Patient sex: F
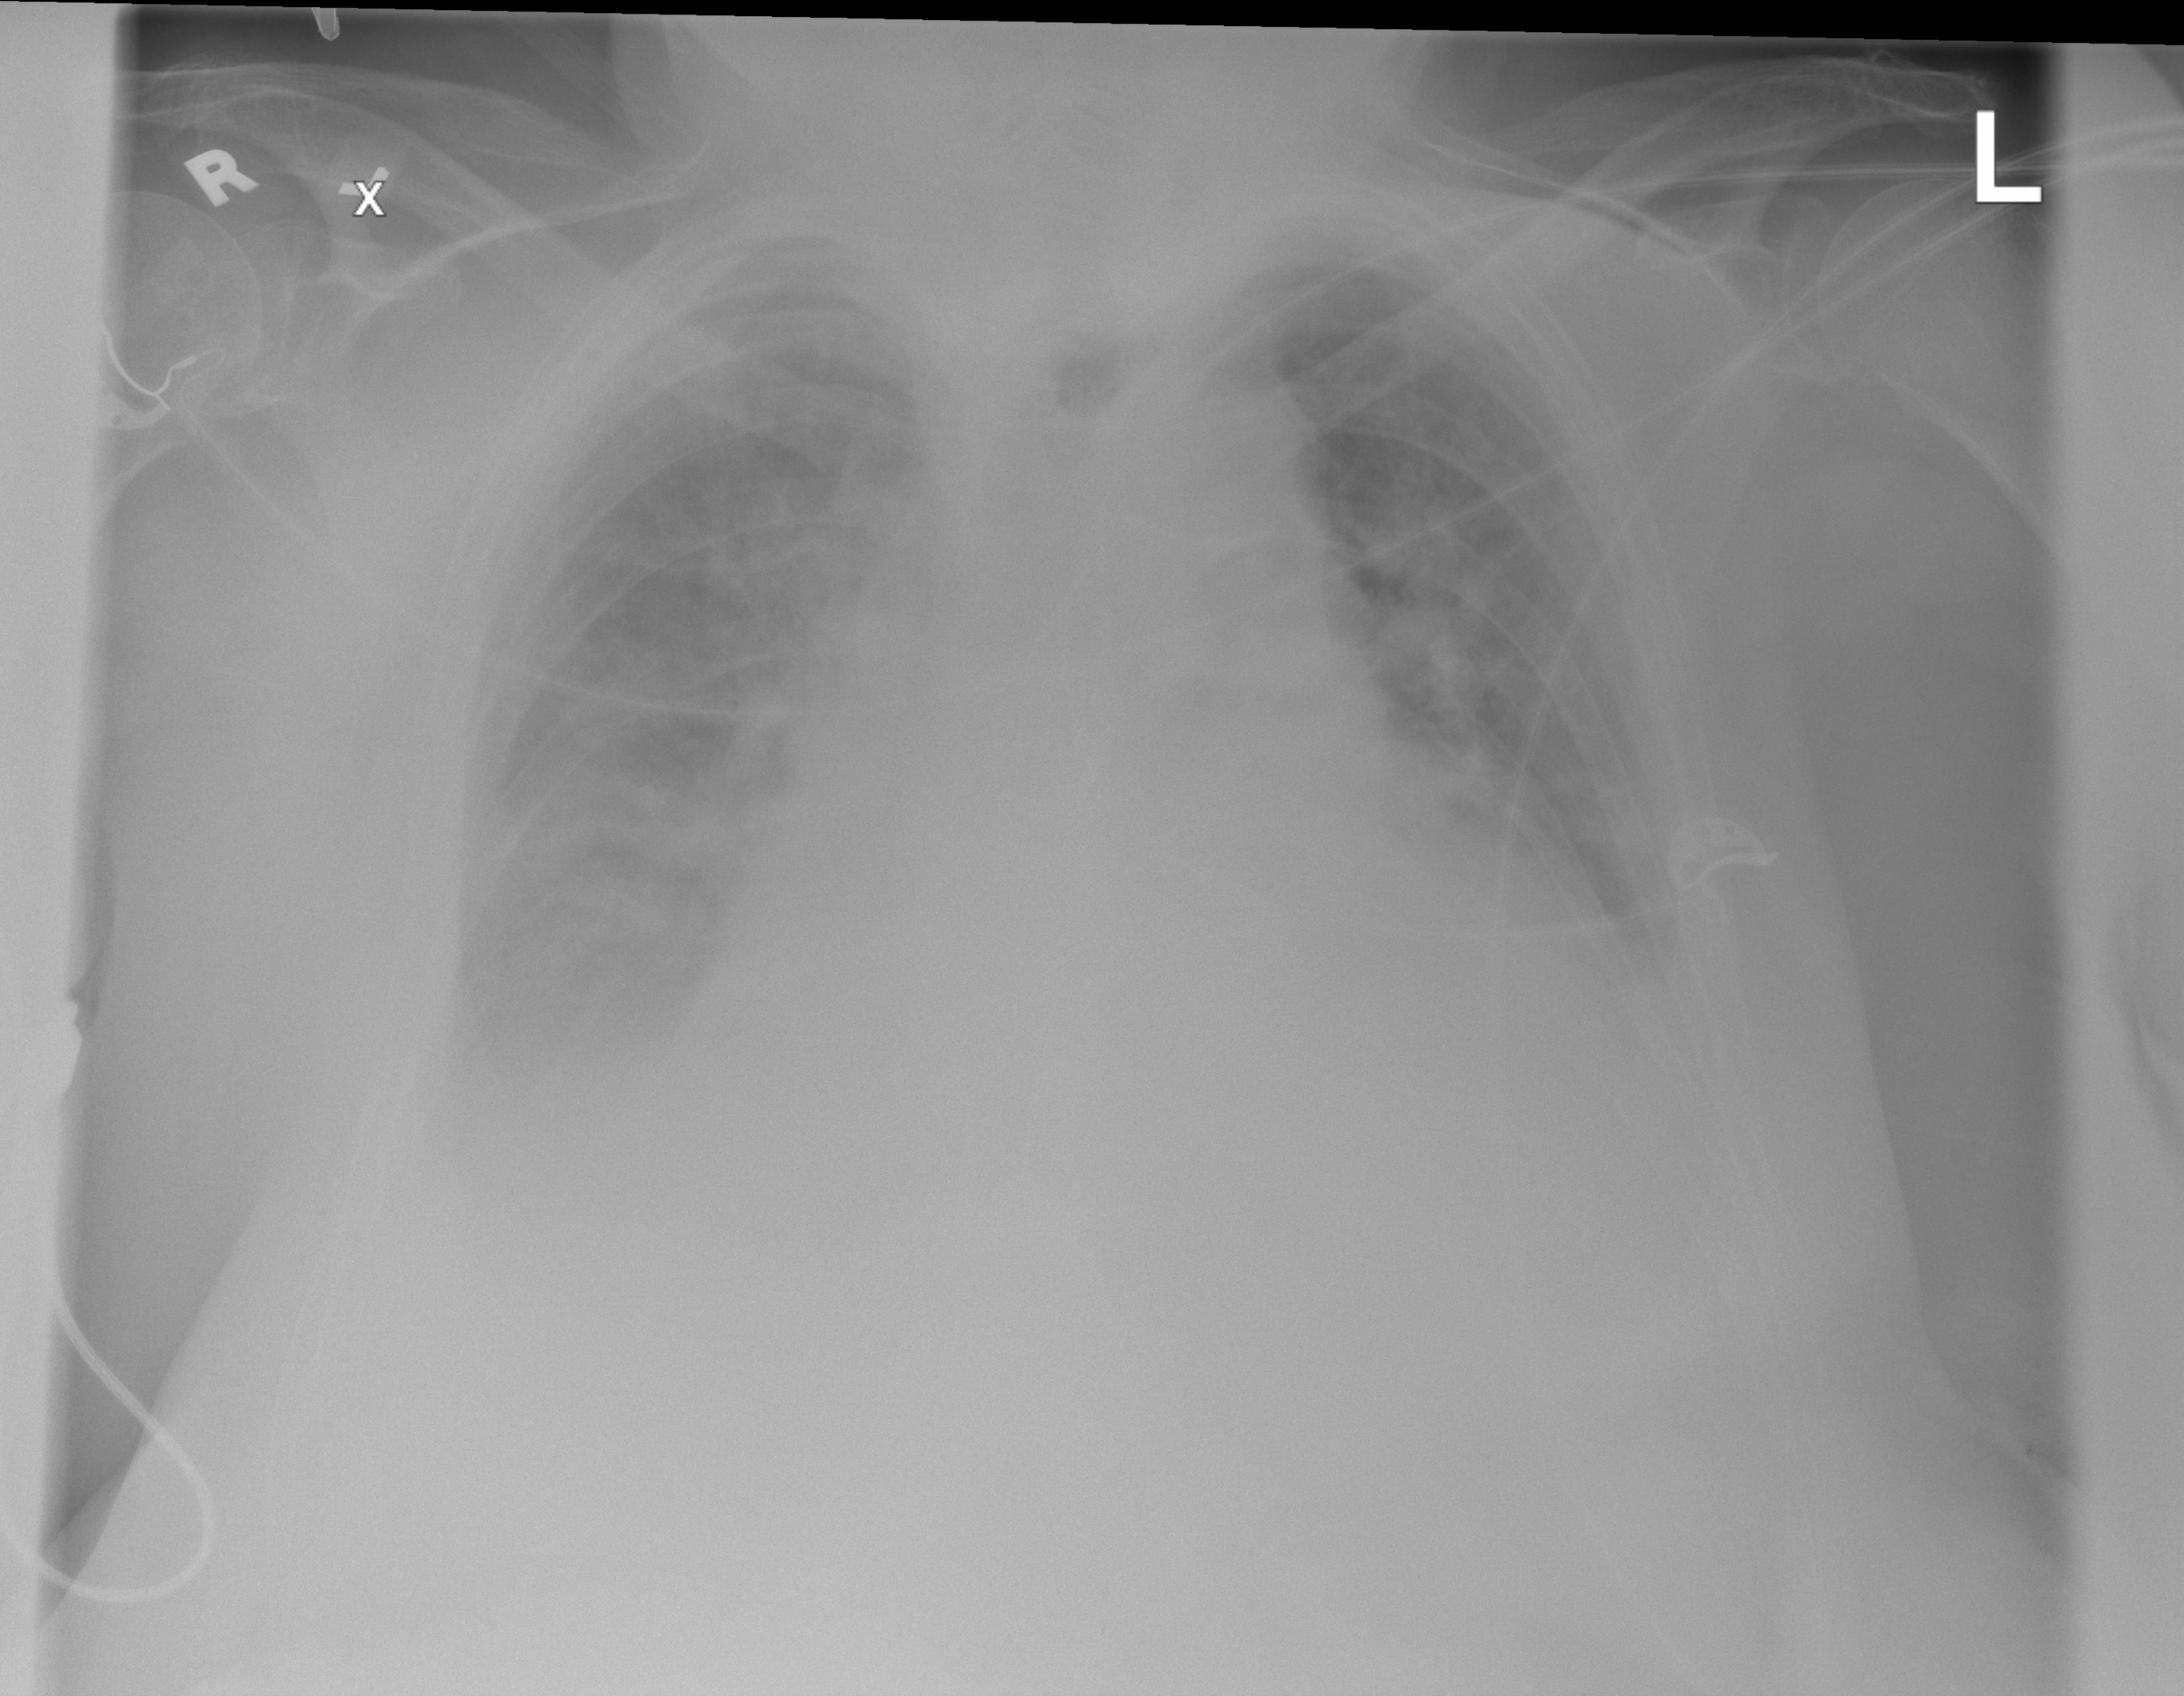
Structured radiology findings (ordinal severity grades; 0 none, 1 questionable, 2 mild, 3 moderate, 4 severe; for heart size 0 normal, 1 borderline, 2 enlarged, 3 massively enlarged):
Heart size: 2
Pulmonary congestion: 2
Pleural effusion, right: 2
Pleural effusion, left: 2
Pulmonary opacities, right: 2
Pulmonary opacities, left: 1
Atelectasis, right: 2
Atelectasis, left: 2